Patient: sex F, age 71
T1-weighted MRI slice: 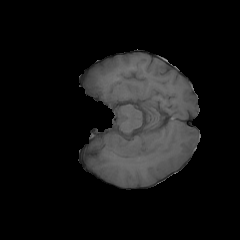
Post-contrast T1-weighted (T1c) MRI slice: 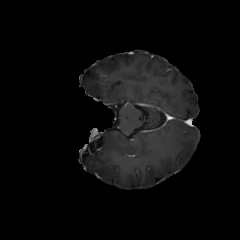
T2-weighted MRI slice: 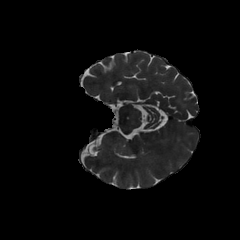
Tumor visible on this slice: no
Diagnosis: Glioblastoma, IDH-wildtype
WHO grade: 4